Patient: sex M, age 29
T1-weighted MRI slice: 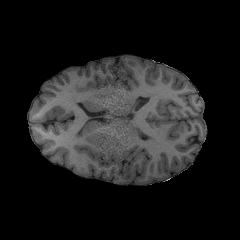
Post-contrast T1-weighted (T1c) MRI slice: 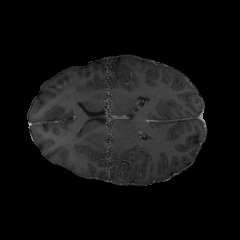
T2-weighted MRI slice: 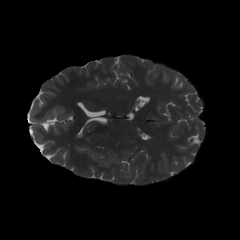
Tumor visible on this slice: no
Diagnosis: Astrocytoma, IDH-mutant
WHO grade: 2